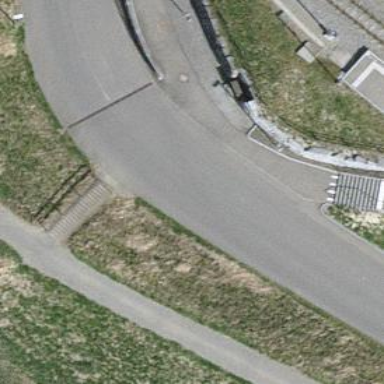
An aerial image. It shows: Set of steps on the road.